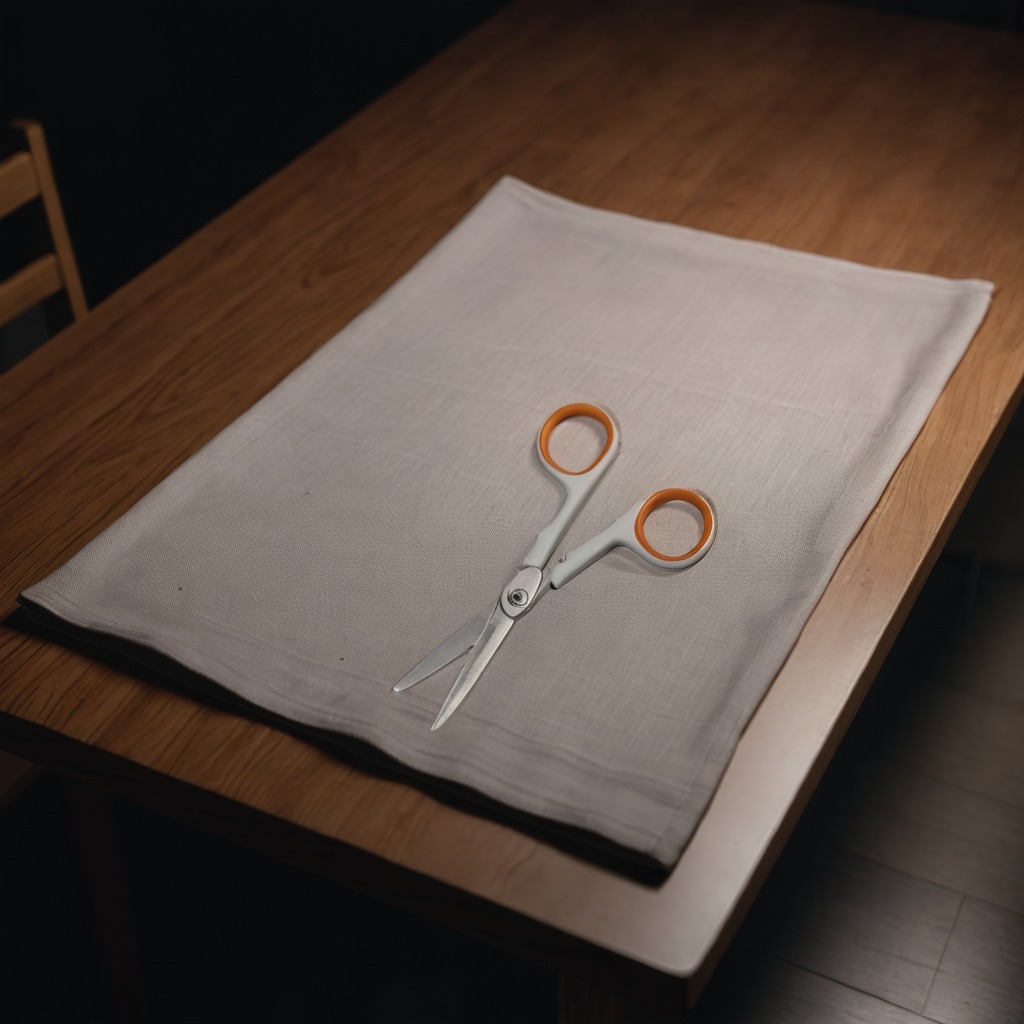
A scissor is lying on a wooden table inside a workshop at night.